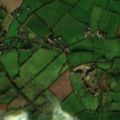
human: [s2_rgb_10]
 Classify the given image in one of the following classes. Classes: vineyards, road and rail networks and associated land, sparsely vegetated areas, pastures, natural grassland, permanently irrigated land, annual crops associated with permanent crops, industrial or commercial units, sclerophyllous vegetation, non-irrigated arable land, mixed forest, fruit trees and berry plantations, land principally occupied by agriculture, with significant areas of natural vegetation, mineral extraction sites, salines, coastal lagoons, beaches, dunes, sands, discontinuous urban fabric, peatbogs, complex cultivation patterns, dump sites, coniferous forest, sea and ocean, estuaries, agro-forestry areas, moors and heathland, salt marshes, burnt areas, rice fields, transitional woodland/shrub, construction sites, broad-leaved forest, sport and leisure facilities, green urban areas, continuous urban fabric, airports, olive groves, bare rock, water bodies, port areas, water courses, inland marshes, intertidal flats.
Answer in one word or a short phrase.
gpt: pastures